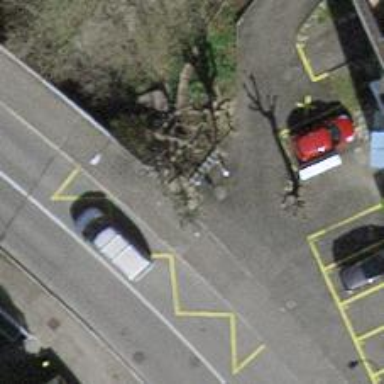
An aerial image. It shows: Road with steps.